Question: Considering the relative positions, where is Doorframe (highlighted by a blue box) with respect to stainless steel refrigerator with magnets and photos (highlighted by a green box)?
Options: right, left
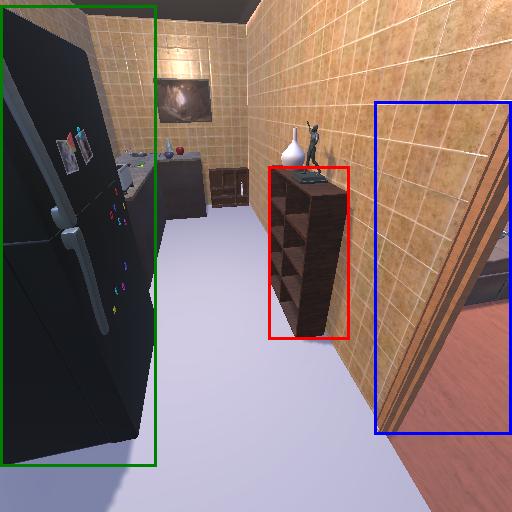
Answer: right